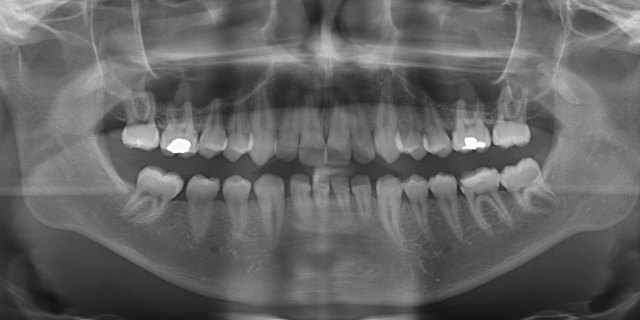
adult